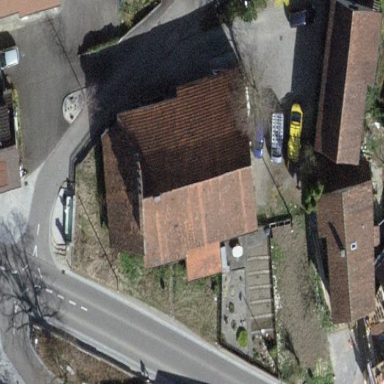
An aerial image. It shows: Building with tile roof.